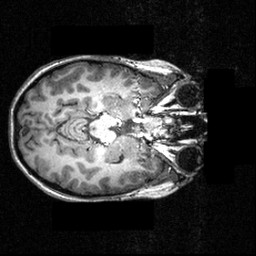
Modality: T1w
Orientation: axial
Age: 22
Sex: female
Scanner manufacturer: siemens
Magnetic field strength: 3.951 T
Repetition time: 1.5 s
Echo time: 0.00335 s